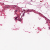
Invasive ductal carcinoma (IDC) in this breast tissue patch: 0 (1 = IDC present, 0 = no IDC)